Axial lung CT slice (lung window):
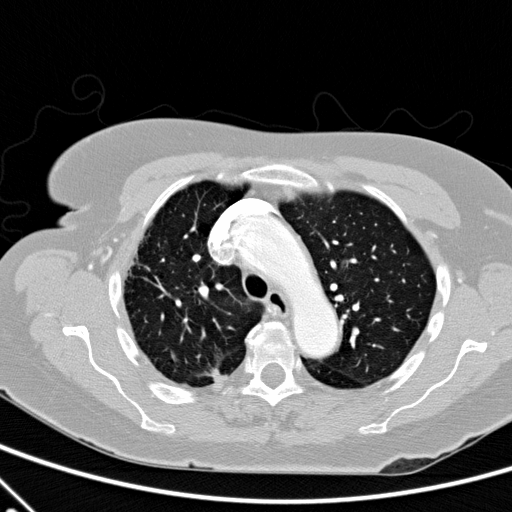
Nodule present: yes
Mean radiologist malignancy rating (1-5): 2